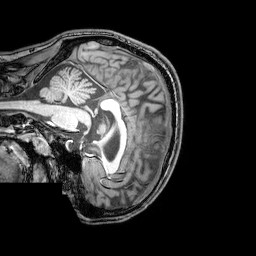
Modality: T1w
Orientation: sagittal
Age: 21
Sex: male
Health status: healthy
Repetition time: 0.081 s
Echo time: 0.037 s